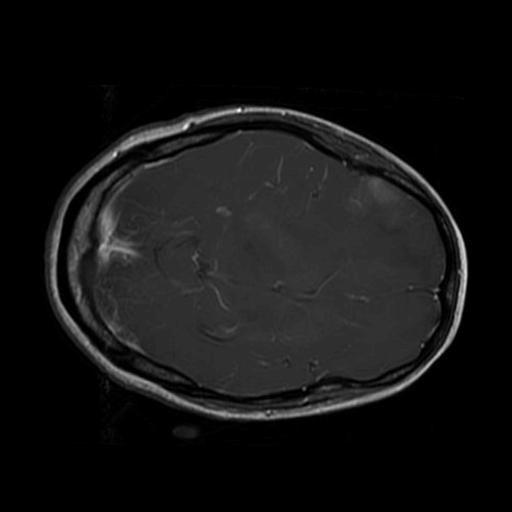
Label: brain_glioma